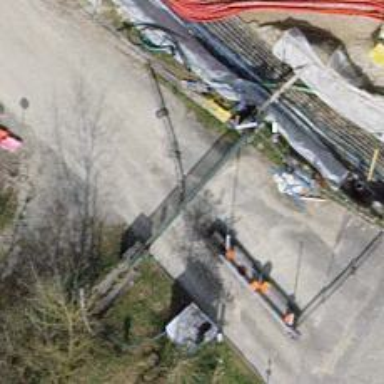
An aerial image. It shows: Lift gate barrier.